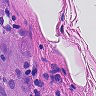
Metastatic tissue present: yes